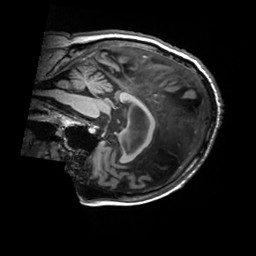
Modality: T1w
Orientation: sagittal
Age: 74
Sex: male
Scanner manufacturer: siemens
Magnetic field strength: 3 T
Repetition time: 2.2 s
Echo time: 0.00245 s